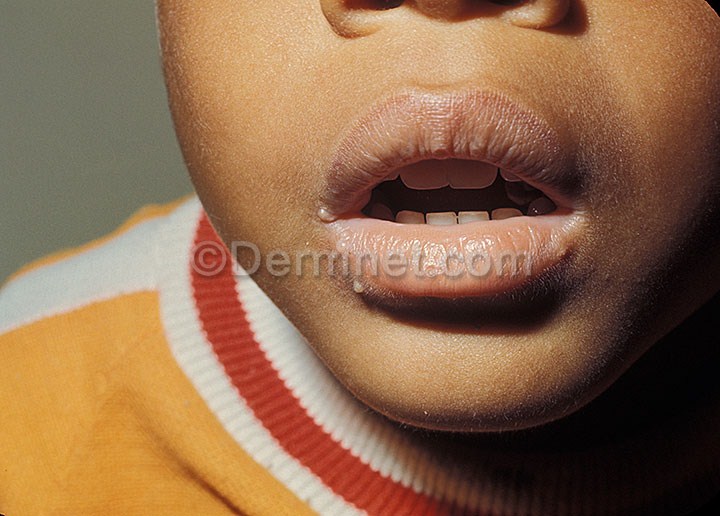
Disease: Warts Molluscum and other Viral Infections